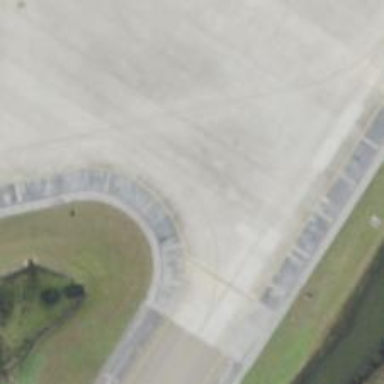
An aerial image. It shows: Image of taxiway at airport.